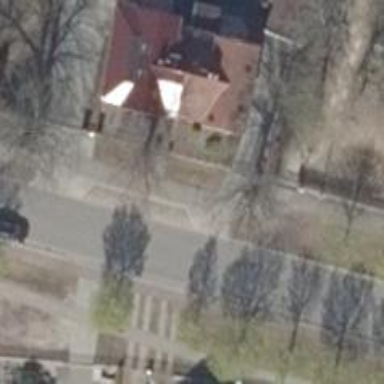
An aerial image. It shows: Footway along the road.